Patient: sex M, age 44
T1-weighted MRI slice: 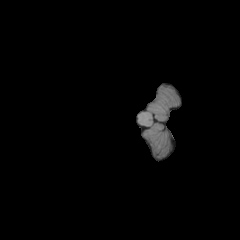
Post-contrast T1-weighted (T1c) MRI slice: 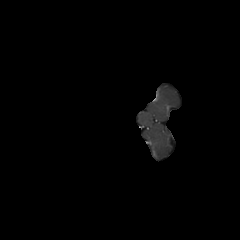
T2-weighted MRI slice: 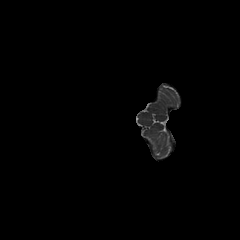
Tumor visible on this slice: no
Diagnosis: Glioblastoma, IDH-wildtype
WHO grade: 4